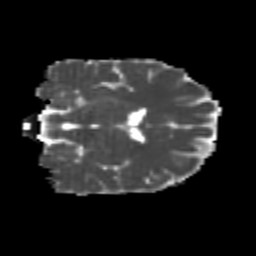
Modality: MD
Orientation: coronal
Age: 22
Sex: female
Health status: healthy
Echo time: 0.074 s